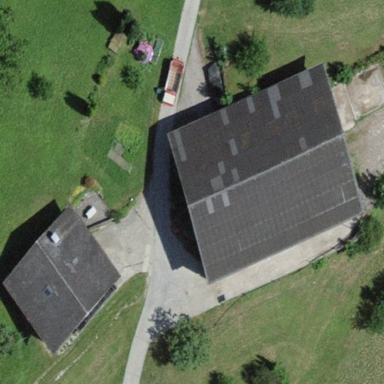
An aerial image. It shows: Farmyard area.